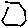
Label: hexagon